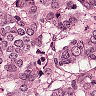
Metastatic tissue present: yes